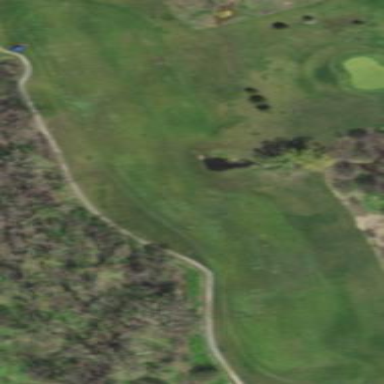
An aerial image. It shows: Golf fairway surrounded by grass.